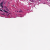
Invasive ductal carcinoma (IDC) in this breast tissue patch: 0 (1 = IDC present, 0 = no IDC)